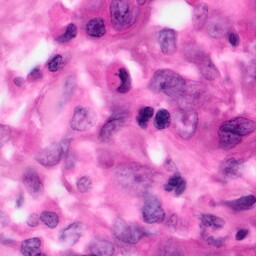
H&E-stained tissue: Pancreatic